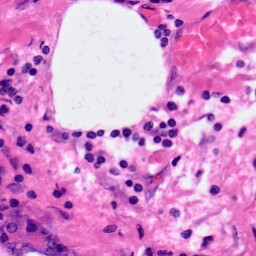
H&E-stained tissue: Pancreatic